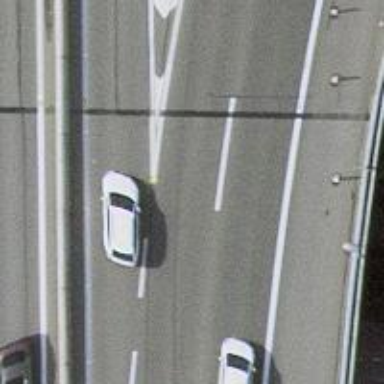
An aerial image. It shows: Viaduct bridge on asphalt motorway link.